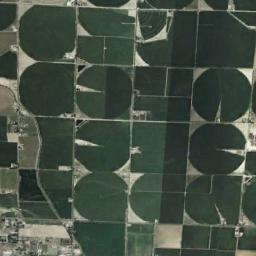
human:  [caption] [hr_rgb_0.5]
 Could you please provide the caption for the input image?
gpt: There are some green circle farmland and square farmland .

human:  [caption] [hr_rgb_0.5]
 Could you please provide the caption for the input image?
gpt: The round field is in the square .

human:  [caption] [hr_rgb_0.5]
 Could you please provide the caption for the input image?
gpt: Several pieces of circular or approximately green circular fields, Mixed with other fields .

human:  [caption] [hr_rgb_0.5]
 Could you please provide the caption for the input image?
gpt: Several dark green circular farmlands are surrounded by some other shapes of farmlands and a village beside .

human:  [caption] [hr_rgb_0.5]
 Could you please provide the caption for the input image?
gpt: There are some circular farmlands of the same size and some rectangle farmlands .